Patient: sex M, age 65
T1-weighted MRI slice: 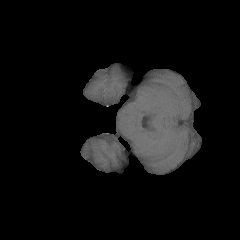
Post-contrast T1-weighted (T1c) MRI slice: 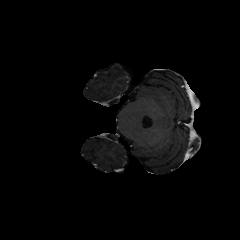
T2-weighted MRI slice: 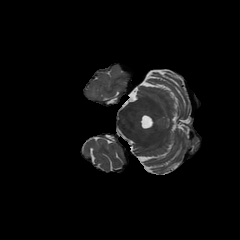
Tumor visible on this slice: no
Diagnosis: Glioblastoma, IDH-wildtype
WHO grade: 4